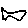
Label: fish